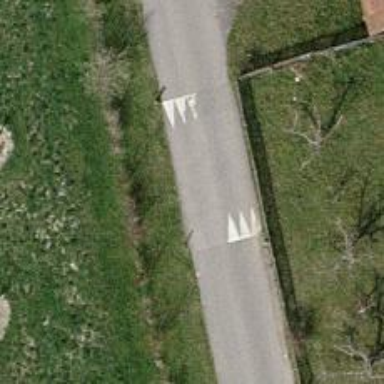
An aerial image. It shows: Bump for traffic calming.